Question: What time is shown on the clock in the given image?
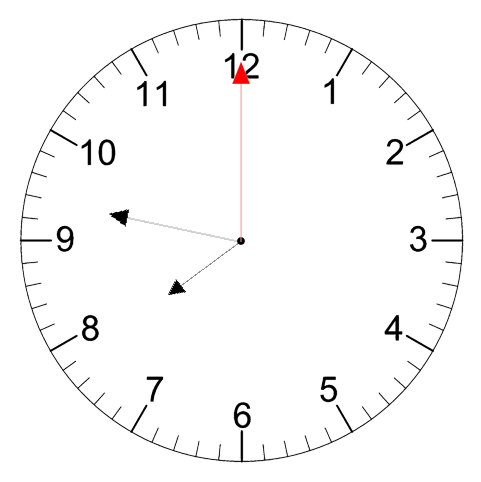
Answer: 07:47:00